Question: This is how i add shared preferences
'''
ct = sp.getInt("count", 0);
if (ct > 0) {
for (int i = 0; i <= ct; i++) {
list.add(sp.getString("Value[" + i + "]", ""));
}
}
adp = new ArrayAdapter<String>(this,
android.R.layout.simple_list_item_1, list);
Listtt.setAdapter(adp);
btnad.setOnClickListener(new View.OnClickListener() {
@Override
public void onClick(View v) {
// TODO Auto-generated method stub
sped.putString("Value[" + ct + "]", editText.getText().toString());
sped.commit();
list.add(sp.getString("Value[" + ct + "]", ""));
ct += 1;
sped.putInt("count", ct);
adp.notifyDataSetChanged();
}
});
'''
And by this i can successfully delete Sharedprefrences Value and remove it from list
'''
sp.edit().remove("key_to_remove").apply();
adp.remove("name_to_rmv");
adp.notifyDataSetChanged();
'''
Now my problem is that it leaves the blank space when i call it back just like closing activity and opening it again the value i have deleted has the blank space . Just like this image below i have deleted " two " but when i close and open my application it gives me blank space
how i fill adapter
'''
ct = sp.getInt("count", 0);
if (ct > 0) {
for (int i = 0; i <= ct; i++) {
list.add(sp.getString("Value[" + i + "]", ""));
}
}
adp = new ArrayAdapter<String>(this,
android.R.layout.simple_list_item_1, list);
Listtt.setAdapter(adp);
'''
.
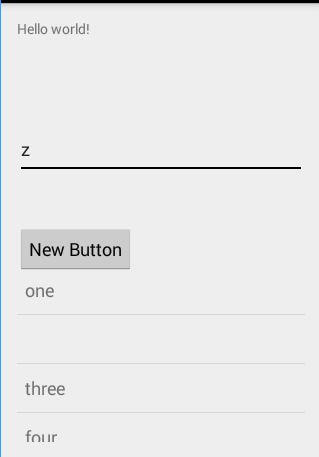
Answer: I've met the same problem. I figured out a way to do this. This may not be the best way but it do what needs to be done. You will have to
if you have values in sp like
'''
"value[0]","one"
"value[1]","two"
"value[2]","three"
"value[3]","four"
'''
after deleted "value[1]", it would be
'''
"value[0]","one"
"value[2]","three"
"value[3]","four"
(that's why it returns null string when you try to fetch "value[1]" because there are no such a value)
'''
> so make them a continues by inserting "value[1]". That means modify your existing value ("value[]","three") as ("value[]","three"). and apply this to other values also. you can simply do this by with a for loop. Then your final values would be like this.
'''
"value[0]","one"
"value[1]","three"
"value[2]","four"
'''
As you can see there won't be any blank spaces when you reading back. You will have to decrease counter by 1 because now there are only 3 values.
'''
void deleteItem(int element_num,int counter,SharedPreferences sp,ArrayAdapter<String> adp){
//element_num is the element number that you want to delete
String name_to_rmv=sp.getString("Value[" + element_num + "]", ""); //backup the value that needs to be deleted
SharedPreferences.Editor editor=sp.edit();
for(int i=element_num;i<counter;i++)
editor.putString("Value[" + i + "]", sp.getString("Value[" + (i+1) + "]", "")); //read i+1 value and store it to i
counter--; //decrease counter
editor.putInt("count", counter);
editor.commit();
adp.remove(name_to_rmv);
adp.notifyDataSetChanged();
}
'''